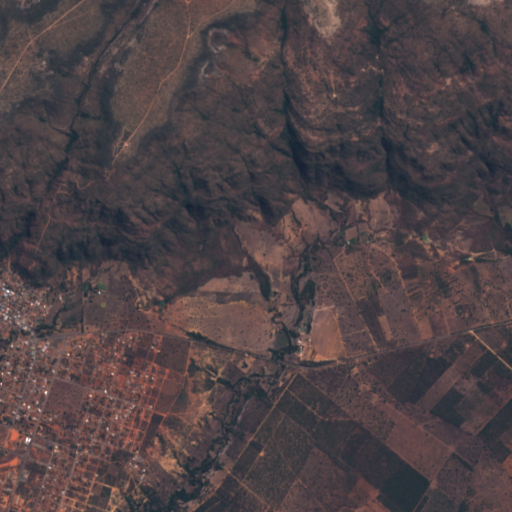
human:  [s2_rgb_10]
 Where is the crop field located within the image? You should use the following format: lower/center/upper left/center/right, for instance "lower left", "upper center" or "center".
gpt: The crop field is located in the center left of the image.
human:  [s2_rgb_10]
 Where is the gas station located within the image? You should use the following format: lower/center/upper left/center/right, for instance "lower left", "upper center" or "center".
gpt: The gas station is located in the lower left of the image.
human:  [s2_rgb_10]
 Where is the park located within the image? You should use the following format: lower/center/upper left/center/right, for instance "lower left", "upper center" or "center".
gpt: The park is located in the lower left of the image.
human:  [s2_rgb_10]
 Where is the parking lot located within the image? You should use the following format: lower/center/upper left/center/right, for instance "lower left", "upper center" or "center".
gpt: The parking lot is located in the lower left of the image.
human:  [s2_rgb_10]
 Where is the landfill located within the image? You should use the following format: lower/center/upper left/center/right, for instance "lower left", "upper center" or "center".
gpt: There is no landfill in the image.